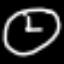
Label: clock